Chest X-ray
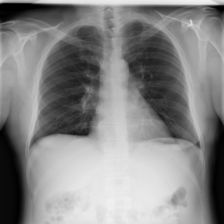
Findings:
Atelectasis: negative
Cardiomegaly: negative
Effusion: negative
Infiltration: positive
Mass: negative
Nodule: negative
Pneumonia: negative
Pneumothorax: negative
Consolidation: negative
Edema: negative
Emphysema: negative
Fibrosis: negative
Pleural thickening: negative
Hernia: negative